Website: bh-photo
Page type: payment
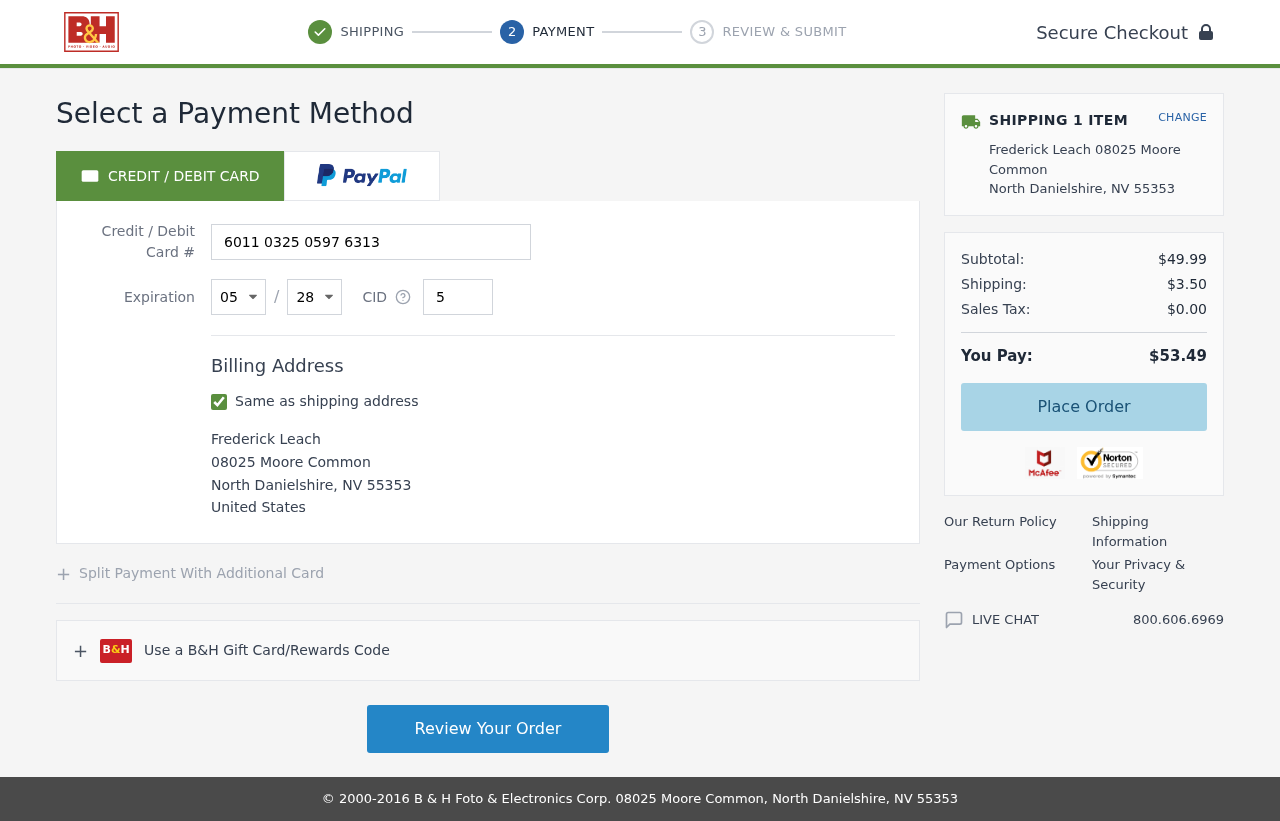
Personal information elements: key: PII_CARD_CVV
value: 546
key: PII_CARD_EXPIRY_MONTH
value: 05
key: PII_CARD_EXPIRY_YEAR
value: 28
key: PII_CARD_NUMBER
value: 6011 0325 0597 6313
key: PII_CITY
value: North Danielshire
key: PII_COUNTRY
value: United States
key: PII_FULLNAME
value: Frederick Leach
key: PII_POSTCODE
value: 55353
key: PII_STATE_ABBR
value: NV
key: PII_STREET
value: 08025 Moore Common
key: PII_FULLNAME2
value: Frederick Leach
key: PII_GIFT_LASTNAME
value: Moore
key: PII_CITY2
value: North Danielshire
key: PII_STATE_ABBR2
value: NV
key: PII_POSTCODE_FULL
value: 55353
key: PII_POSTCODE_NUMERIC
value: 55353
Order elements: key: ORDER_NUM_ITEMS
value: SHIPPING 1 ITEM
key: ORDER_SUBTOTAL
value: $49.99
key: ORDER_SHIPPING_COST
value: $3.50
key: ORDER_TAX
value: $0.00
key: ORDER_TOTAL
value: $53.49